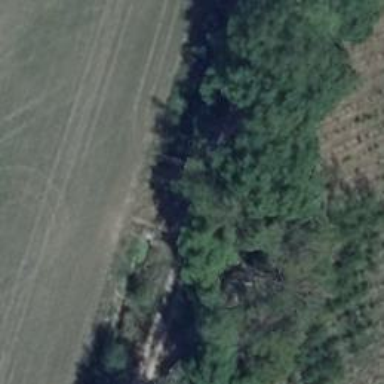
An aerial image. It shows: Culvert tunnel.